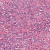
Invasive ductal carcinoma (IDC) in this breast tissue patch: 1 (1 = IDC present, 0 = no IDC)